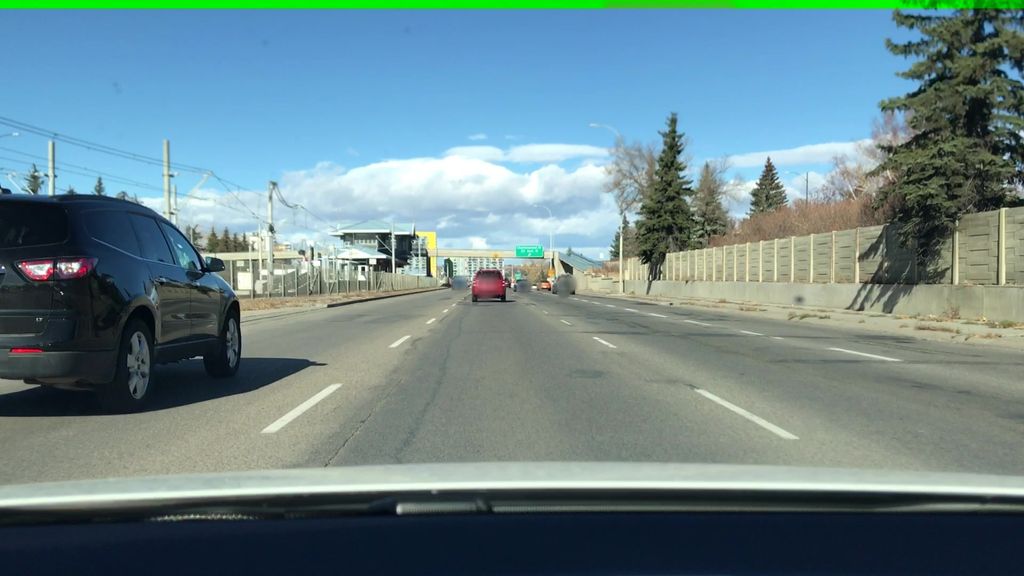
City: calgary